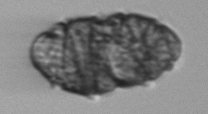
Label: Margalefidinium